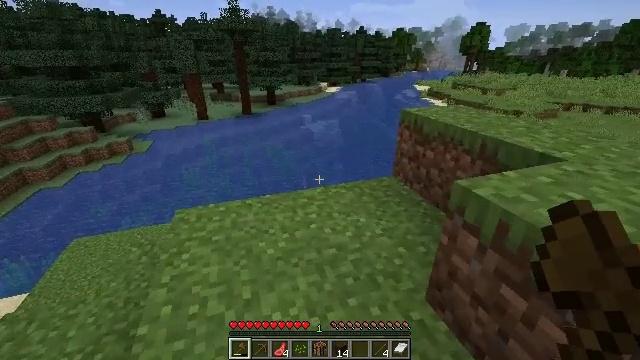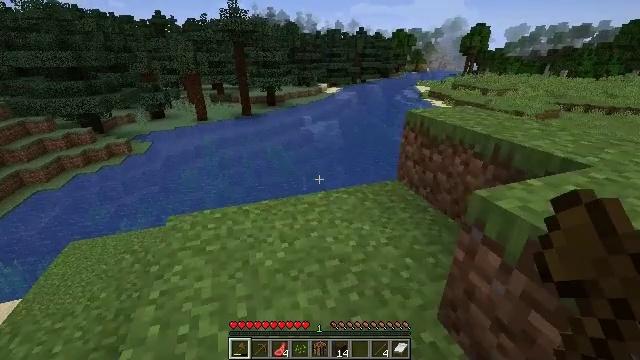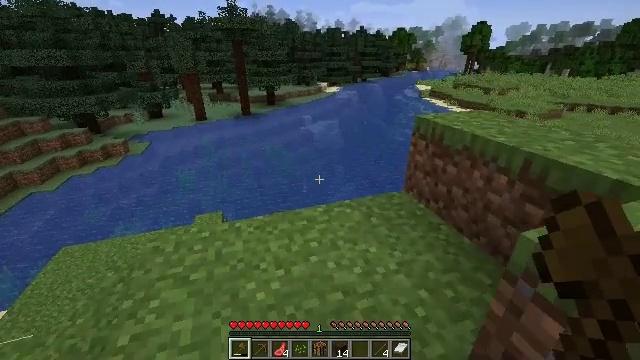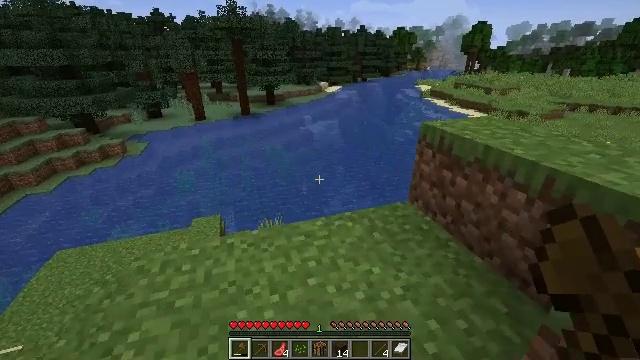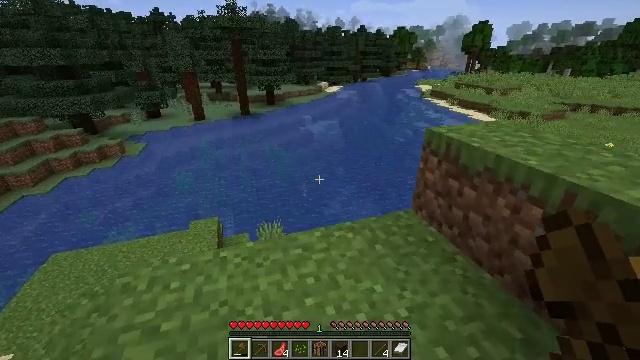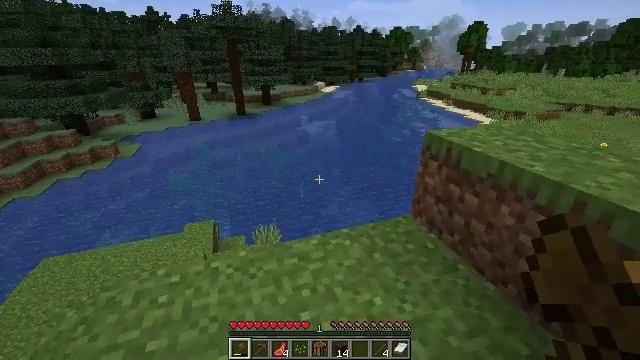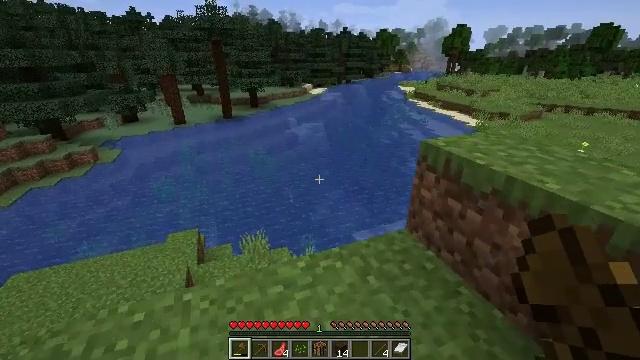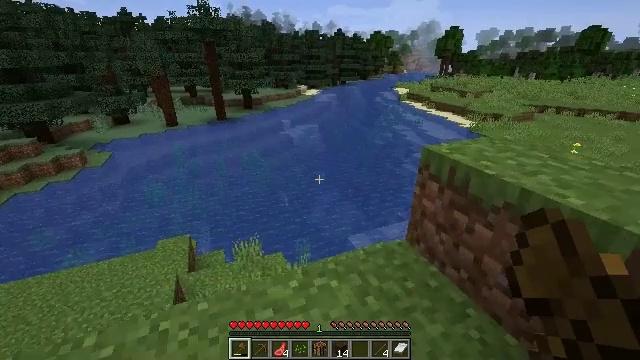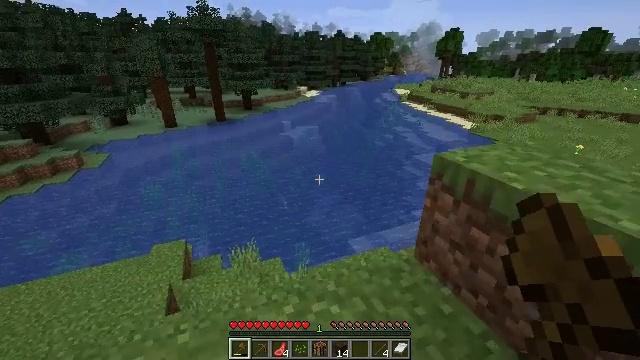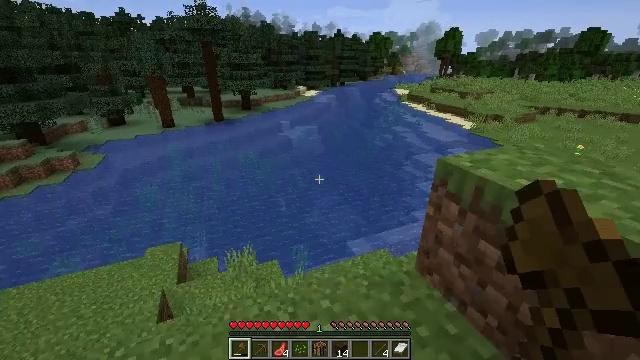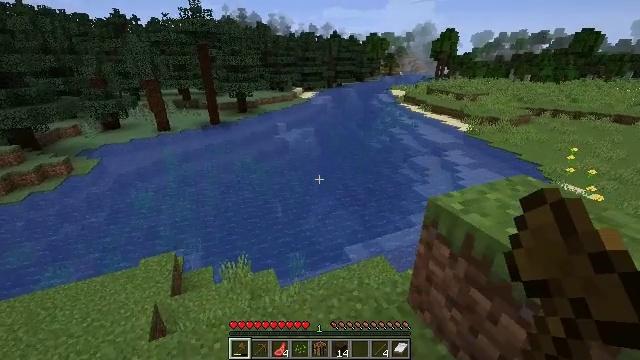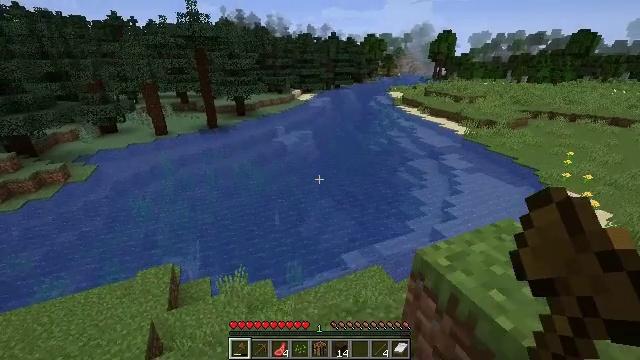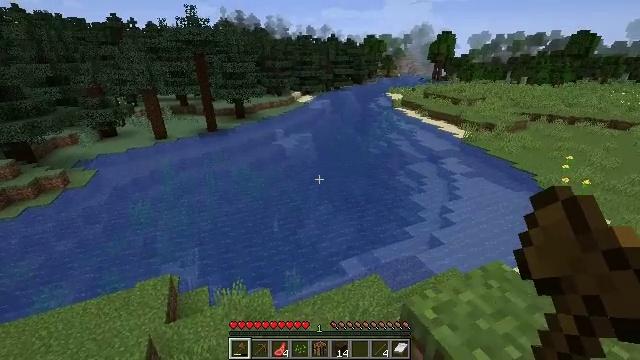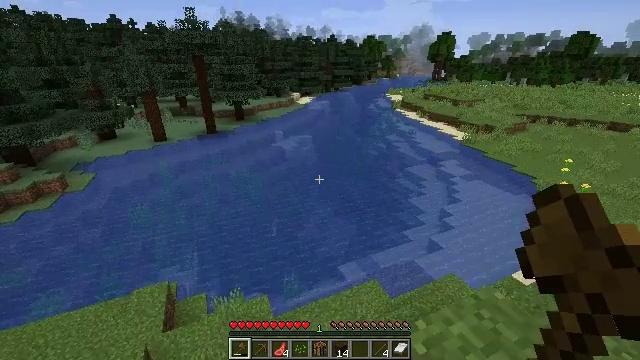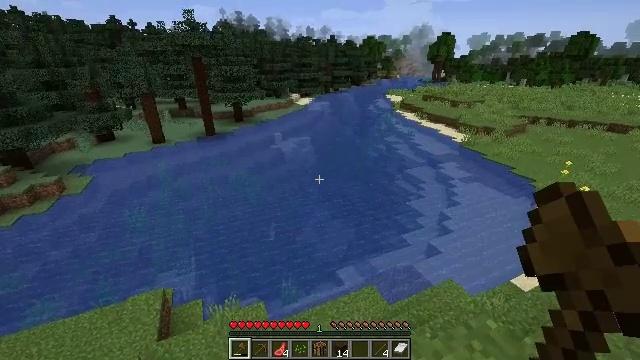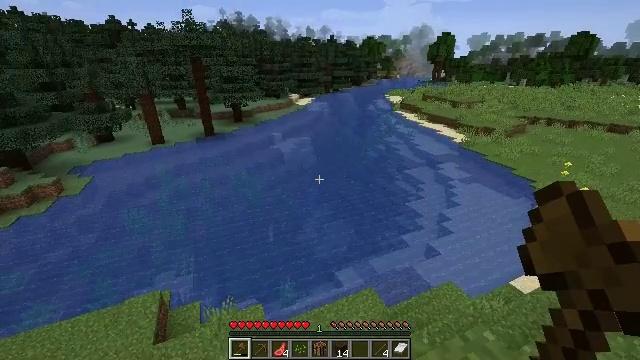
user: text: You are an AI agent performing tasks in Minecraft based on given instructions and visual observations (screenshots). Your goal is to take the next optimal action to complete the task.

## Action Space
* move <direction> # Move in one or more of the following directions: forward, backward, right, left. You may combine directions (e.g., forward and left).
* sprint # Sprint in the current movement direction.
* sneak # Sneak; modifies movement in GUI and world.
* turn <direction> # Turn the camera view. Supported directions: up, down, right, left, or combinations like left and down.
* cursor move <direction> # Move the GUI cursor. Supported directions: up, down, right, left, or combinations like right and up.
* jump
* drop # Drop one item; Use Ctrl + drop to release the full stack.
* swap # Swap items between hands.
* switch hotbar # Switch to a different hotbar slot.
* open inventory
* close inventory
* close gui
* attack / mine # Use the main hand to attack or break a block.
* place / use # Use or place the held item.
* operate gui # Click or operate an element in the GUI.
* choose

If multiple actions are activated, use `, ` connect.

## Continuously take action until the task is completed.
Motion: motion action
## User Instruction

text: Gather materials from the sweet berry bush.
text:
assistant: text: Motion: move forward
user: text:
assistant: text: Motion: move forward
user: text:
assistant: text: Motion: move forward
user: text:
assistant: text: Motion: move forward
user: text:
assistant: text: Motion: move forward
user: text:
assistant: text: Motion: move forward, turn right
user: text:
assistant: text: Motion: move forward, turn right
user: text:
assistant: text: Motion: move forward
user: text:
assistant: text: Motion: move forward and move right
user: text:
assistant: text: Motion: move forward and move right, jump
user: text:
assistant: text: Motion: move forward and move right, jump
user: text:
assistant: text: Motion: move forward and move right, jump
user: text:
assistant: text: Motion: move forward and move right, jump
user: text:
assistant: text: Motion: move forward and move right, jump
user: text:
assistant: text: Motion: move forward and move right, jump
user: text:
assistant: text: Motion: move forward and move right, jump
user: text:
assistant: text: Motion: move forward and move right
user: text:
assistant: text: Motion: move forward and move right
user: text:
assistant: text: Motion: move forward and move right, sprint
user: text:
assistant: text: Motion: move forward and move right, sprint
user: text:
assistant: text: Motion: move forward and move right, sprint
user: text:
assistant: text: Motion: move forward and move right, sprint
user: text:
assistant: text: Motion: move forward and move right, sprint
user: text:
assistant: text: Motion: move forward and move left, sprint
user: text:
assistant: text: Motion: move forward and move left
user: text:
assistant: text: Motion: move forward and move left
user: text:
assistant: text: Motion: move forward and move left
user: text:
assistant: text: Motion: move forward and move left, turn left and down
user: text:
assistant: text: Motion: move forward and move left, turn left and down
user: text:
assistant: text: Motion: move forward and move left, turn left and down